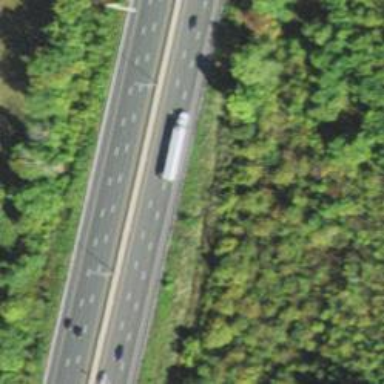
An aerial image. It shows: View of motorway.